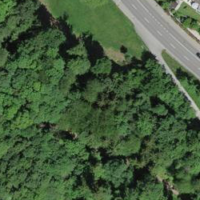
EUNIS habitat code: 41
Species observed at this site:
Lonicera acuminata